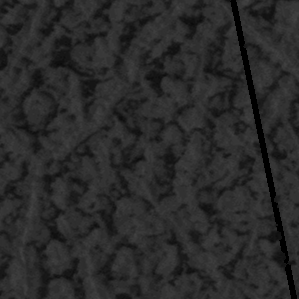
Label: frost